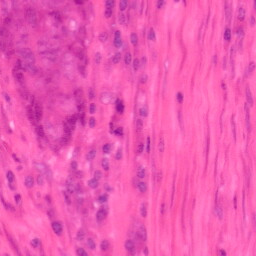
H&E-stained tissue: Colon